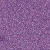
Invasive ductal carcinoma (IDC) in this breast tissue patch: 1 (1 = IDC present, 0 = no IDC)